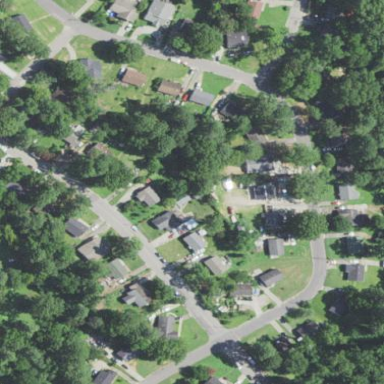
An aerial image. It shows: Asphalt road in residential area.